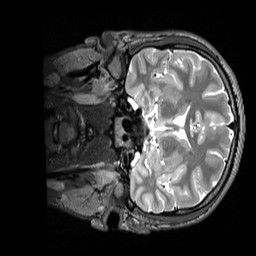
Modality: T2w
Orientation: coronal
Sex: male
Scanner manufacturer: siemens
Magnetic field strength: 3 T
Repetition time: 3.2 s
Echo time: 0.409 s